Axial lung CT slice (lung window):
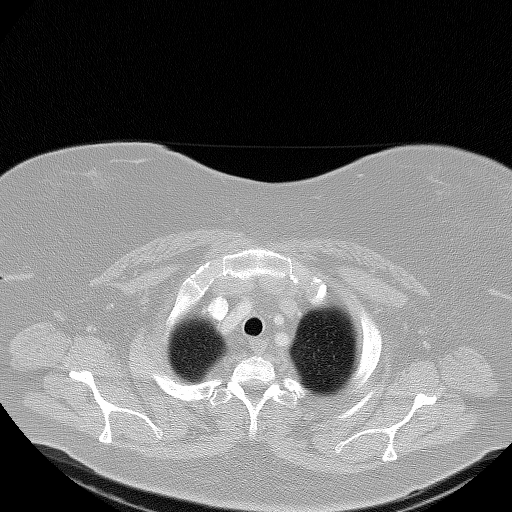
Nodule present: no